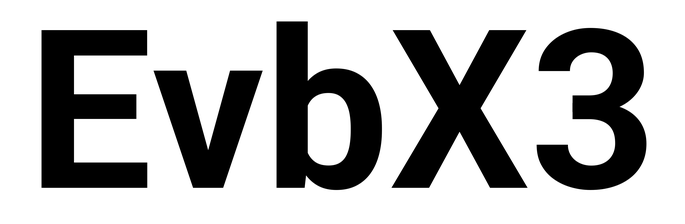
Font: Roboto_Bold